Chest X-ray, PA view. Patient: 73 years old, sex F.
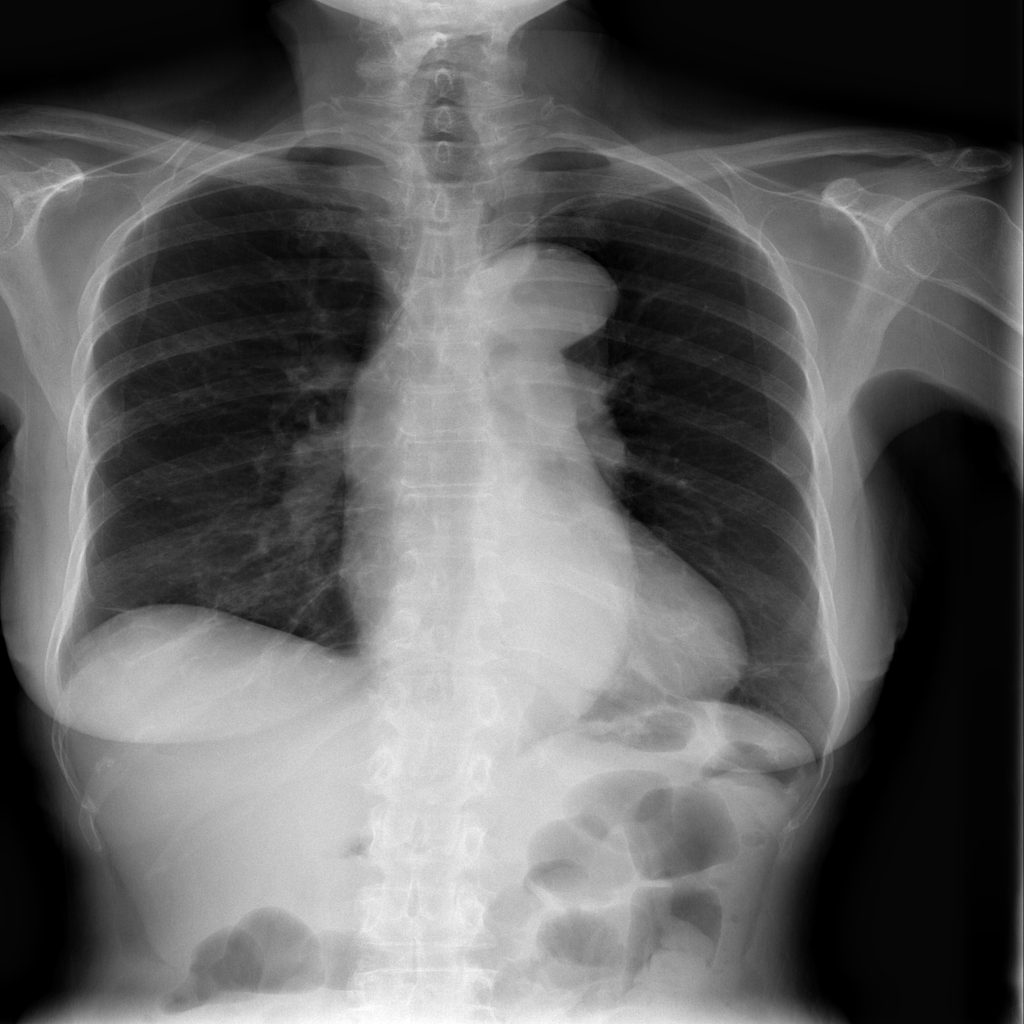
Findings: No Finding